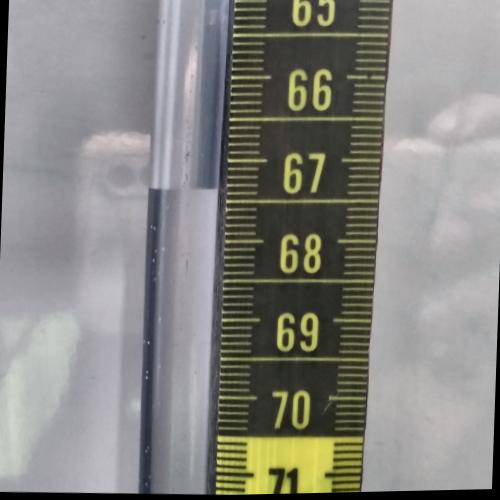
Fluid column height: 67.4 cm